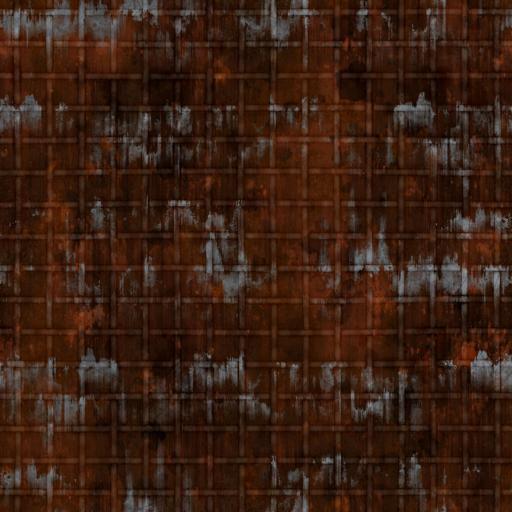
Tags: fence